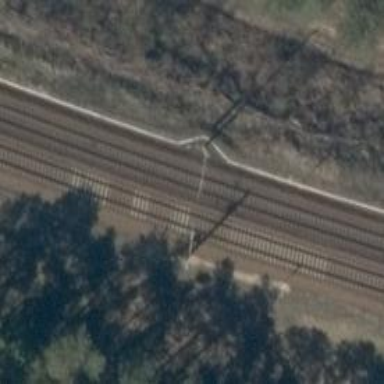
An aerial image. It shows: Milestone along the railway with catenary mast.